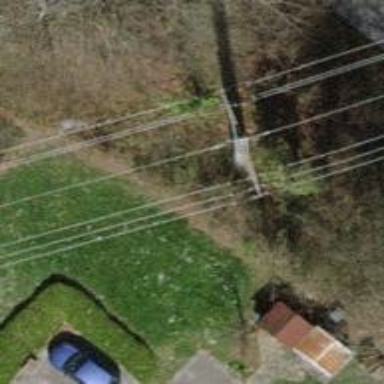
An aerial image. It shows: Power pole.